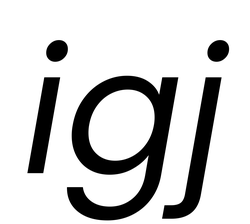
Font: Poppins-Italic